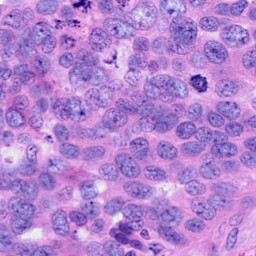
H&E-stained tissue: Ovarian